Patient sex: M
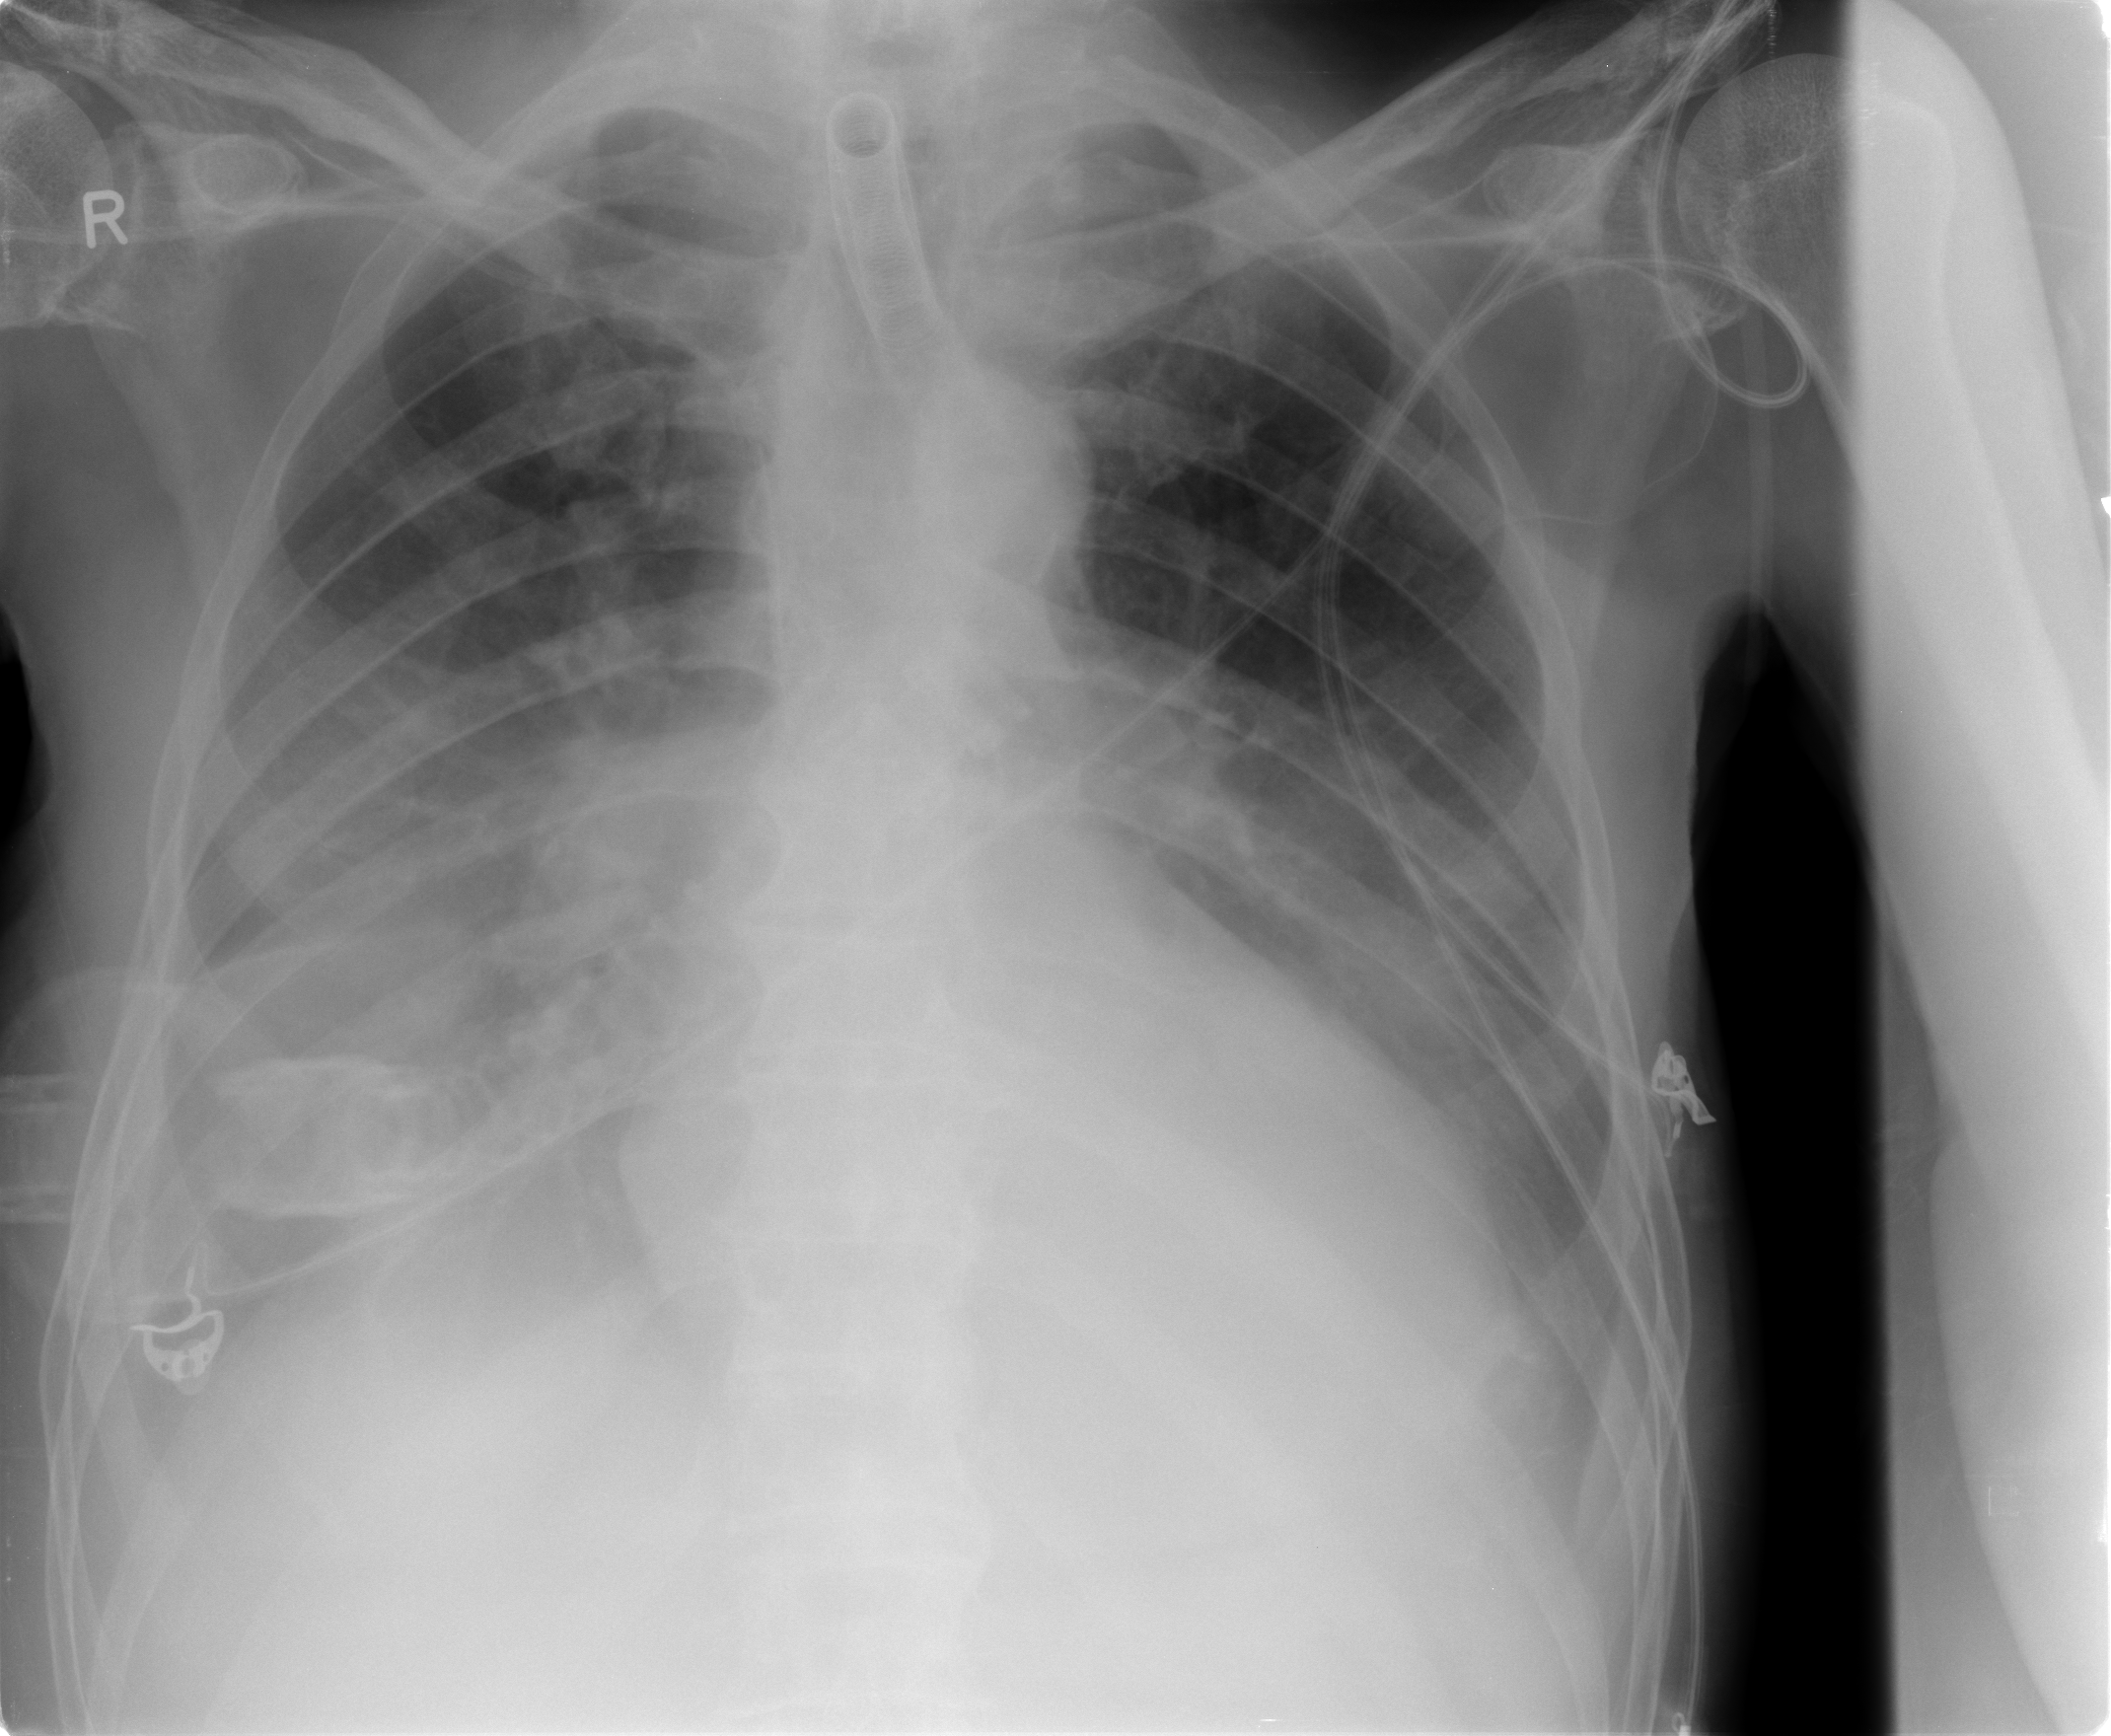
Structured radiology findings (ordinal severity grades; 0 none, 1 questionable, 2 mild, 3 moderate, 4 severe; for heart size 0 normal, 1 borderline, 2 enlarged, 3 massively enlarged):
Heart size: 2
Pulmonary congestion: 0
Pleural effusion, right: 2
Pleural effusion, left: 2
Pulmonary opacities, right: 3
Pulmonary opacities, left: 0
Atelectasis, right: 3
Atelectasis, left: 2